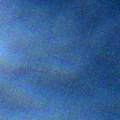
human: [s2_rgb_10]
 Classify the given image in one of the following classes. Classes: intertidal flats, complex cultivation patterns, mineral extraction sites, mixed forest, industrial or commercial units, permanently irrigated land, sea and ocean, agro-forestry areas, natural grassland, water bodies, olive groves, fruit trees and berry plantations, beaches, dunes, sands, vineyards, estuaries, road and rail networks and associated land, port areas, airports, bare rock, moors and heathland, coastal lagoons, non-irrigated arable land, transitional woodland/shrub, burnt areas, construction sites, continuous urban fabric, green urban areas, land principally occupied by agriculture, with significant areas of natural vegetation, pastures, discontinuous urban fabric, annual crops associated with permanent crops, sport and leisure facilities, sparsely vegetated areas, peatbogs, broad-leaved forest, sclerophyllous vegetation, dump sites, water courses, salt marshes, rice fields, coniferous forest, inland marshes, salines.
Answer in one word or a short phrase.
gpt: sea and ocean